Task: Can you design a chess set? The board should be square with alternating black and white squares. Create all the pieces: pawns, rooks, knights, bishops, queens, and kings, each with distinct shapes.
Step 5228:
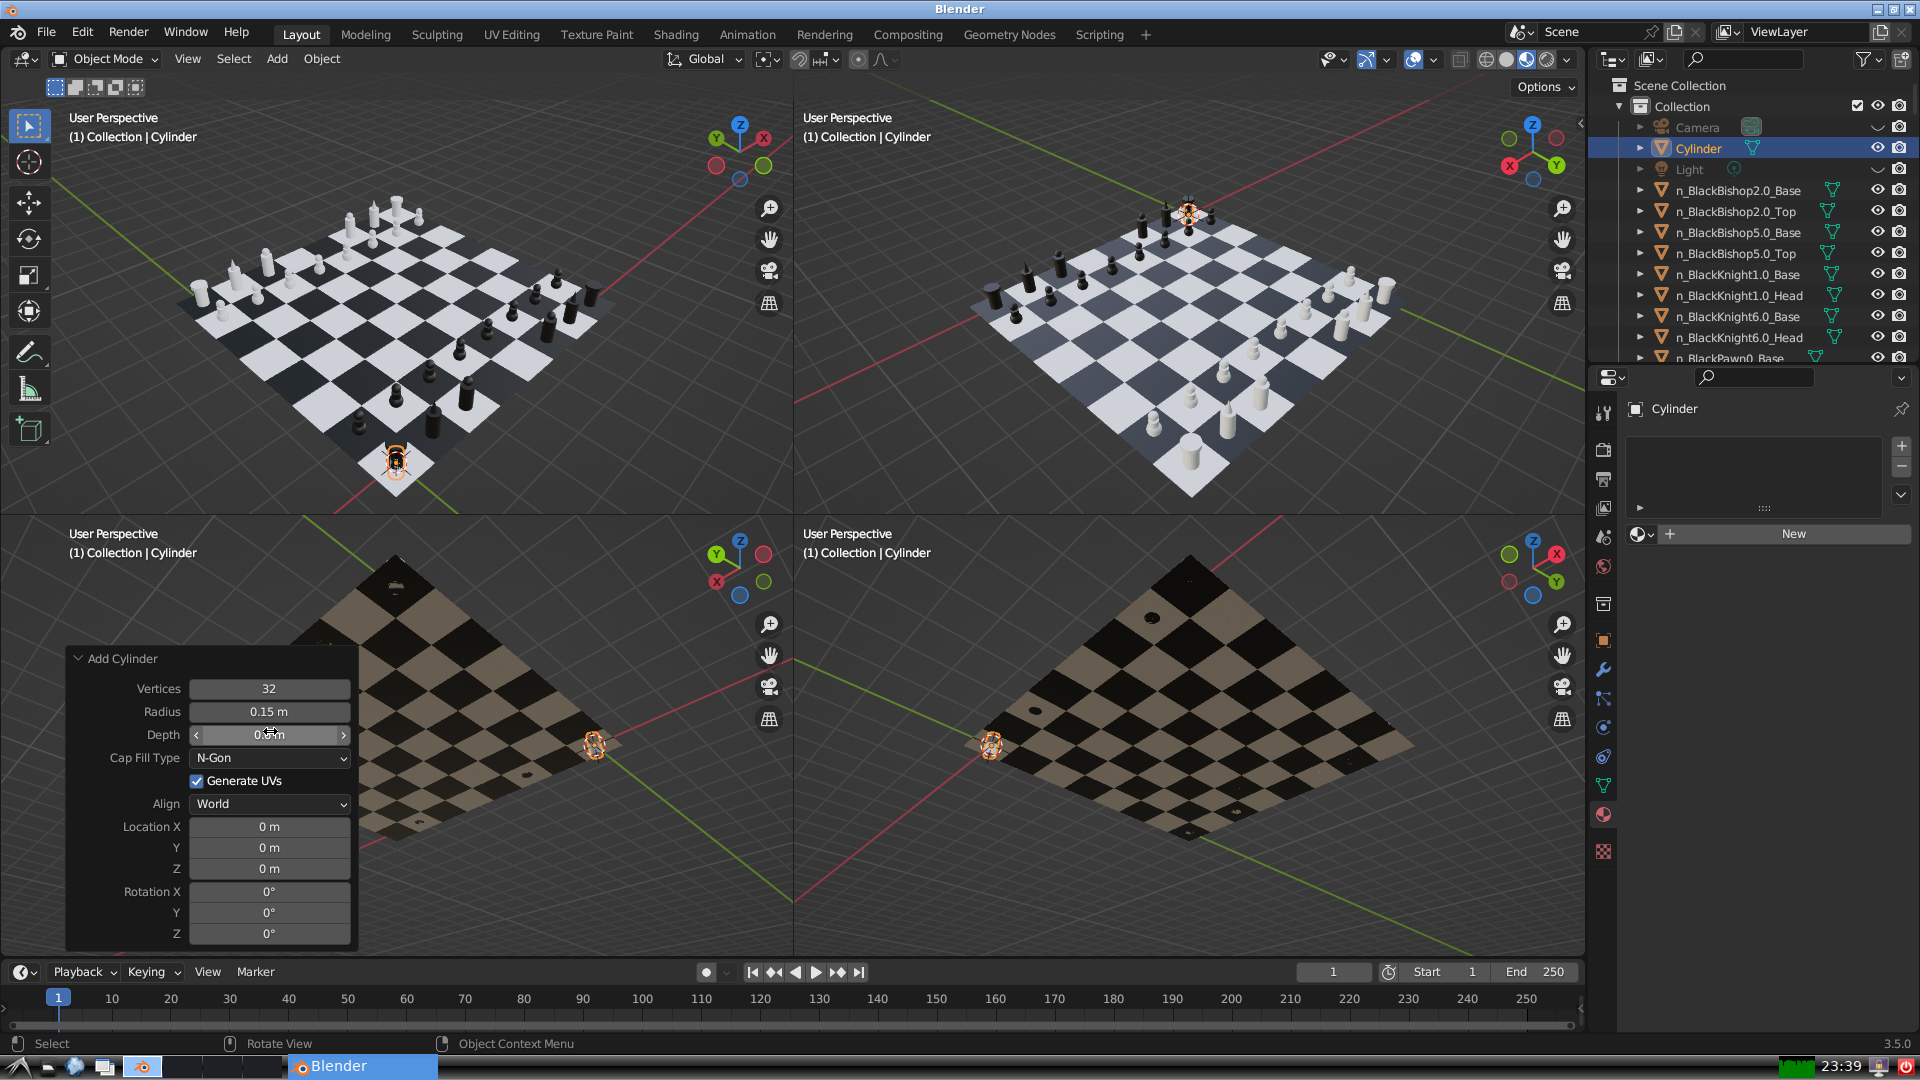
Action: {"mouse_move": [270, 824]}